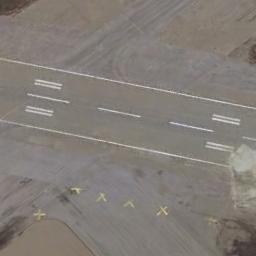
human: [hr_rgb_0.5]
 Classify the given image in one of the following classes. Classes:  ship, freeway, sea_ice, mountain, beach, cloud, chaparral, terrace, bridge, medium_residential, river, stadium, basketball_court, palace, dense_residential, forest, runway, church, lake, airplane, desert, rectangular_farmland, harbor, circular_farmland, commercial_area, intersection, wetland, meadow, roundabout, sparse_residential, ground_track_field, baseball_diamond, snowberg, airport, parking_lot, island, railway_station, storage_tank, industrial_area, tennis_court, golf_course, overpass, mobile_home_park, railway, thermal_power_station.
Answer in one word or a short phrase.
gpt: runway